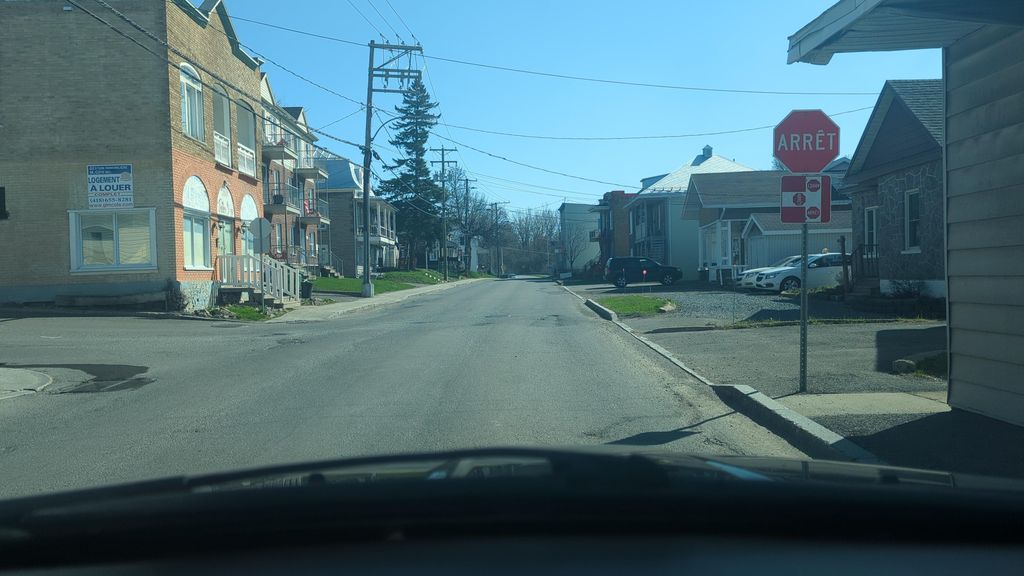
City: quebec_city